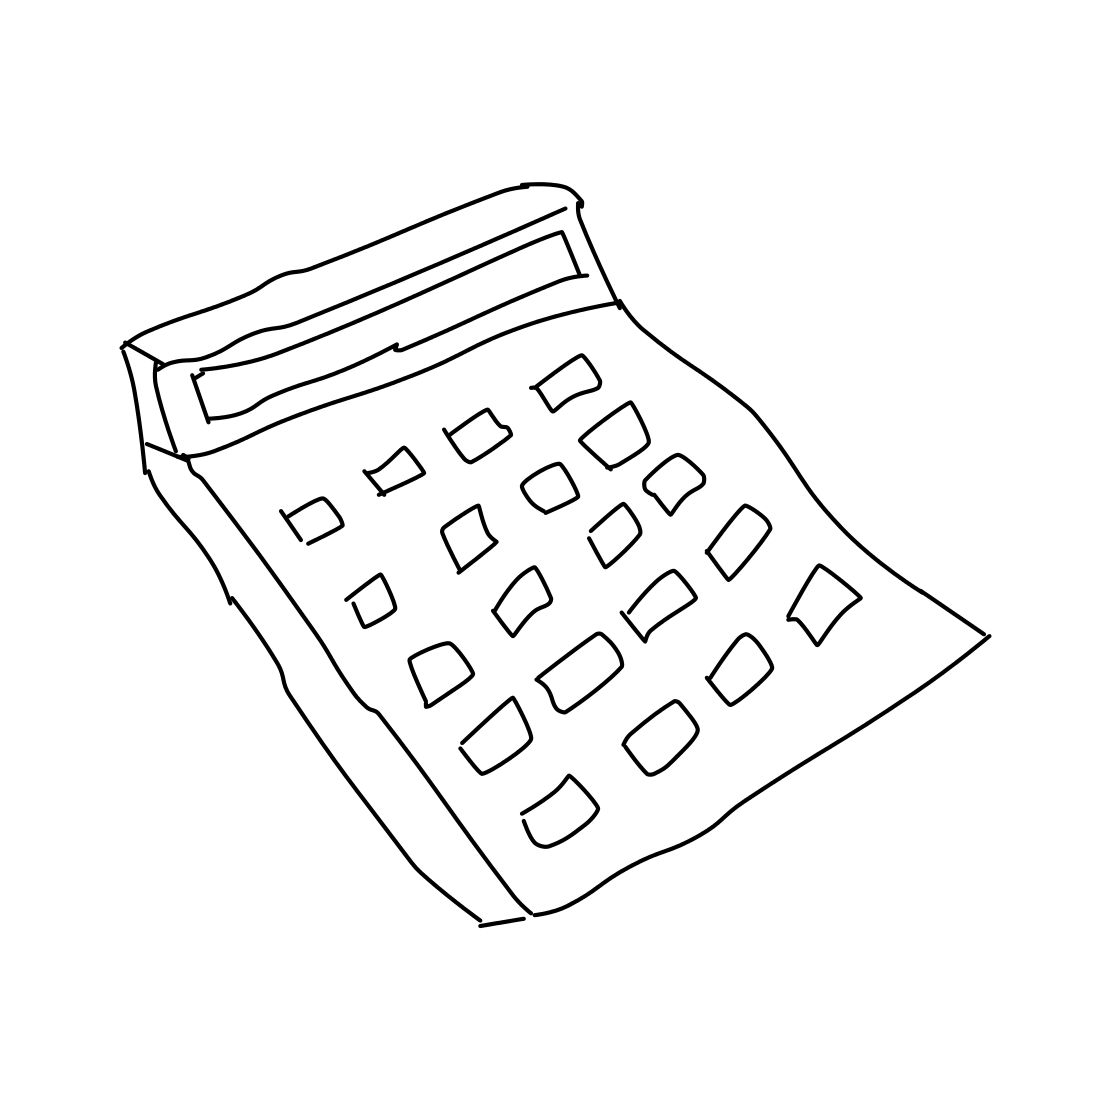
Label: calculator